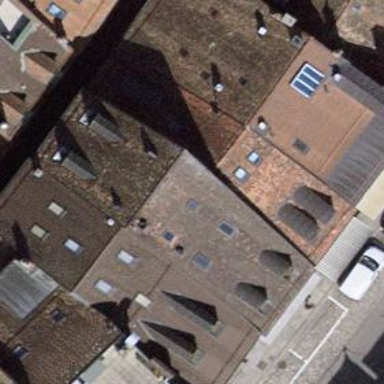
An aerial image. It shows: Gabled apartment building with roof tiles oriented across.